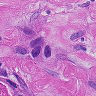
Metastatic tissue present: yes